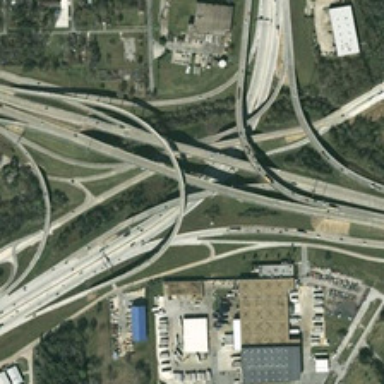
Several buildings and many green trees are near a complicated viaduct .